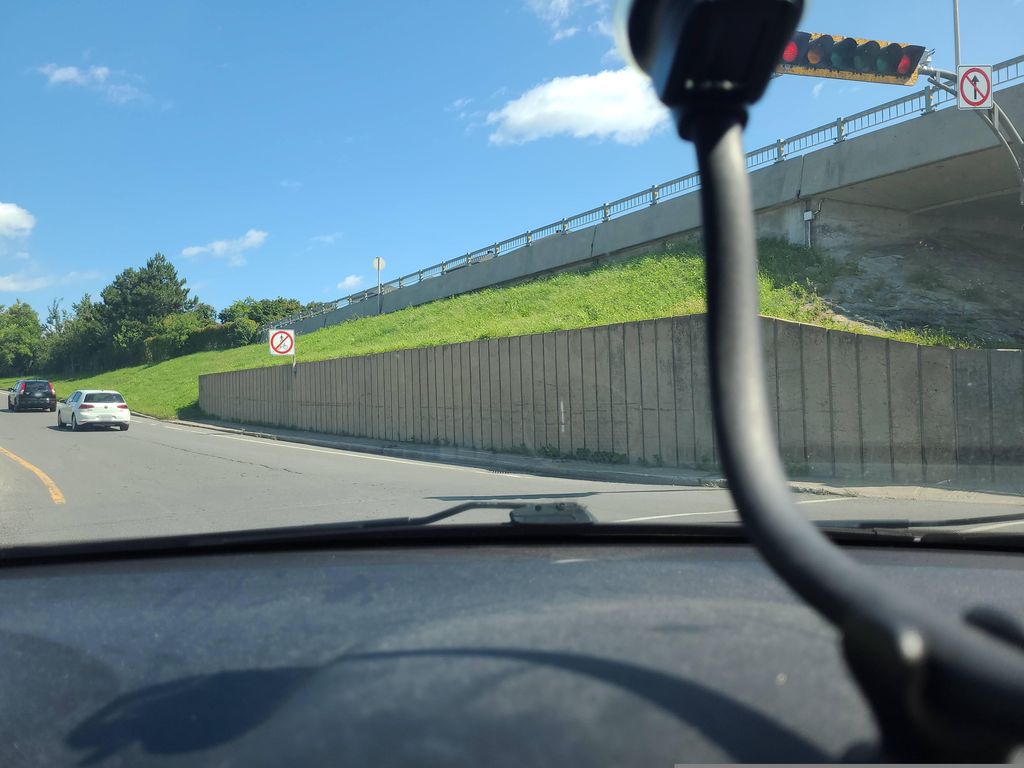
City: montreal